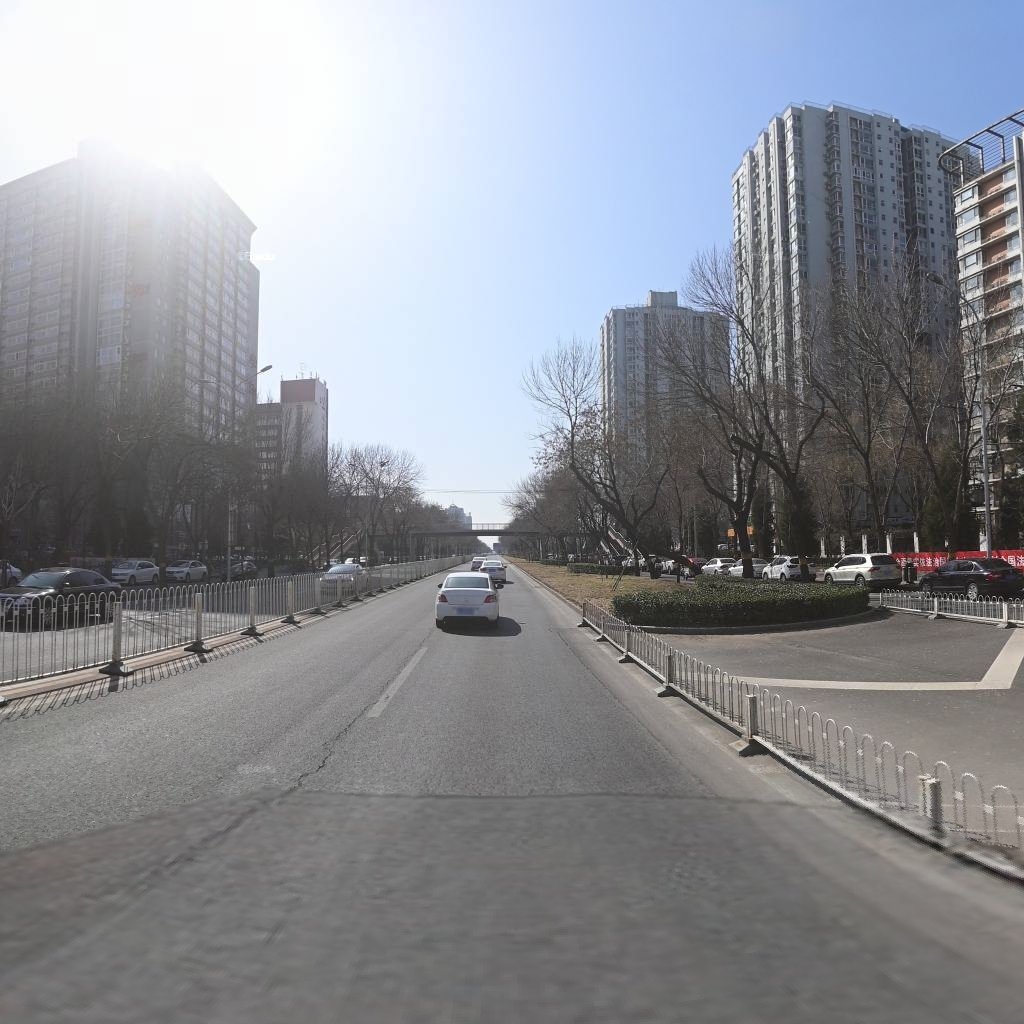
Region: Haidian
Road damage annotations: longitudinal crack, longitudinal crack